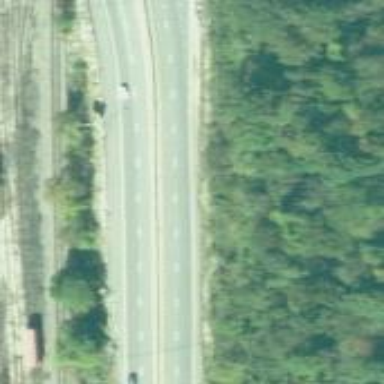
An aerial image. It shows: Primary highway designated as expressway.